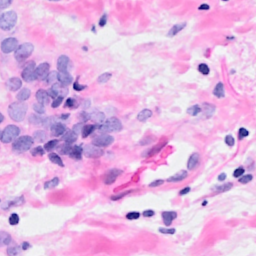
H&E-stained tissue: Breast